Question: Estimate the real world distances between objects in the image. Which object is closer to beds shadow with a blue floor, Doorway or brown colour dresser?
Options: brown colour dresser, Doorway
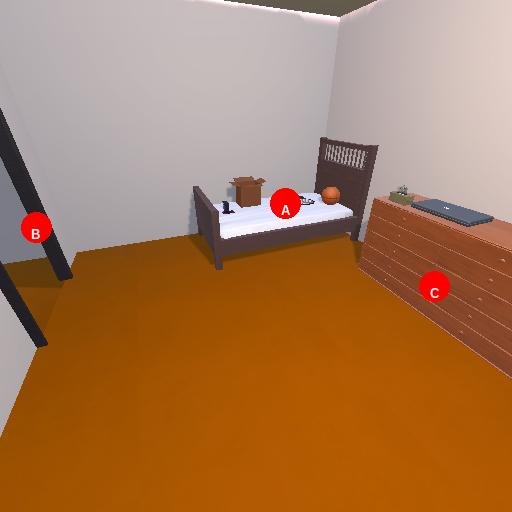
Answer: brown colour dresser